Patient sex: M
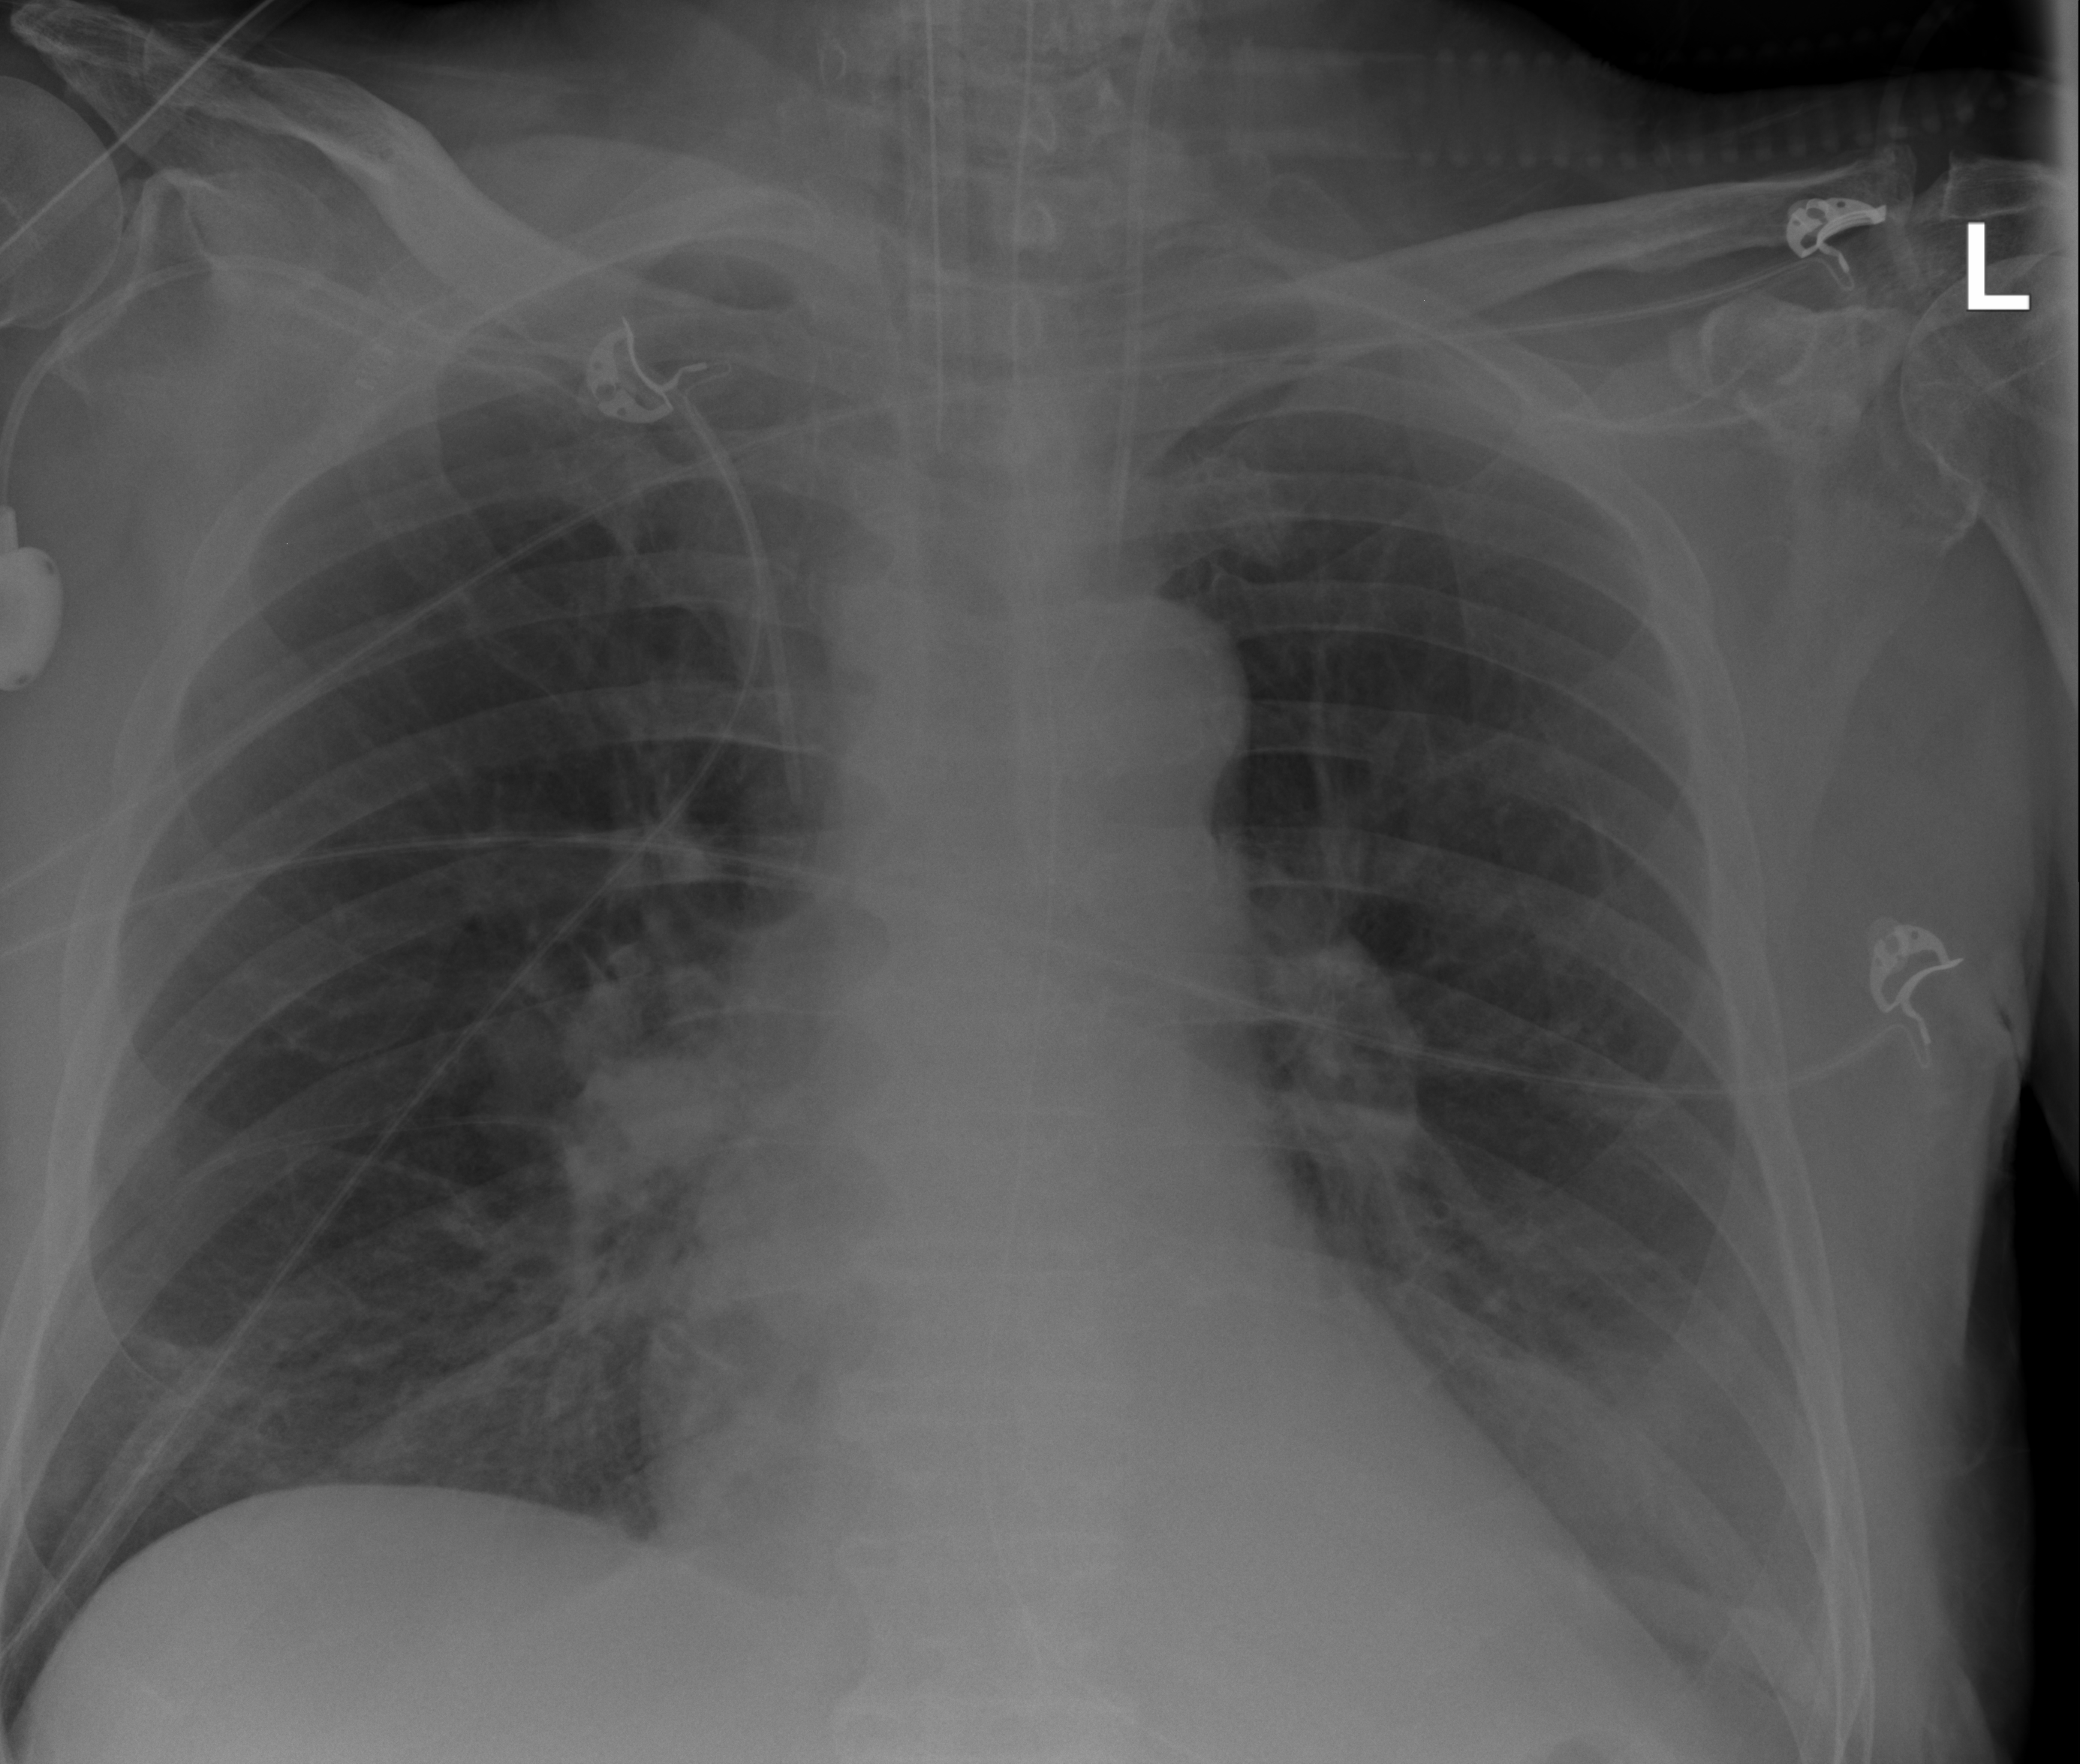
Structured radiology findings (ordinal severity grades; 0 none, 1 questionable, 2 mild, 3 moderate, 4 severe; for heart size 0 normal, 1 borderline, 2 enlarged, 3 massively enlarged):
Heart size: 0
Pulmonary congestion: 2
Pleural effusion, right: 0
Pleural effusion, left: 2
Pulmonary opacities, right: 2
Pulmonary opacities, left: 1
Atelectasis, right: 0
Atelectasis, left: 2